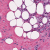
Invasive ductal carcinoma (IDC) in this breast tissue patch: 0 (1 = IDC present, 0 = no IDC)